八年级 · 度量几何学
, 在 $\triangle A B C$ 中, $\angle A=52^{\circ}, \angle A B C$ 与 $\angle A C B$ 的平分线交于点 $D_{1}$,

$\angle A B D_{1}$ 与 $\angle A C D_{1}$ 的平分线交于点 $D_{2} \cdots \cdots$ 依此类推, $\angle B D_{i} C$ 的度数是

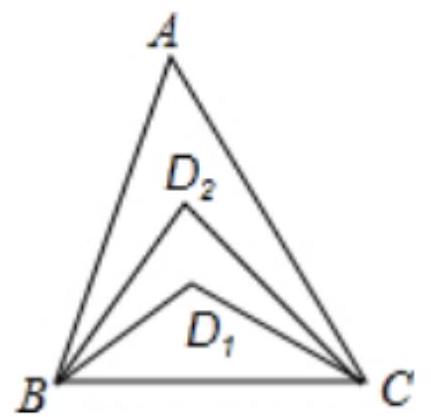
答案: 6^{\circ}$